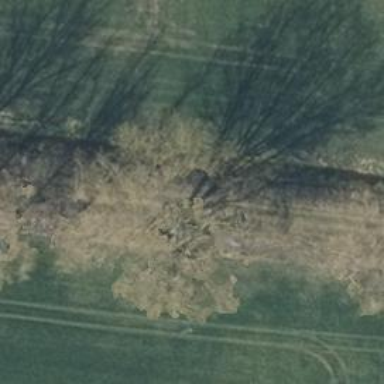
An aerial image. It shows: Row of deciduous broadleaved trees.